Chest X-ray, PA view. Patient: 51 years old, sex F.
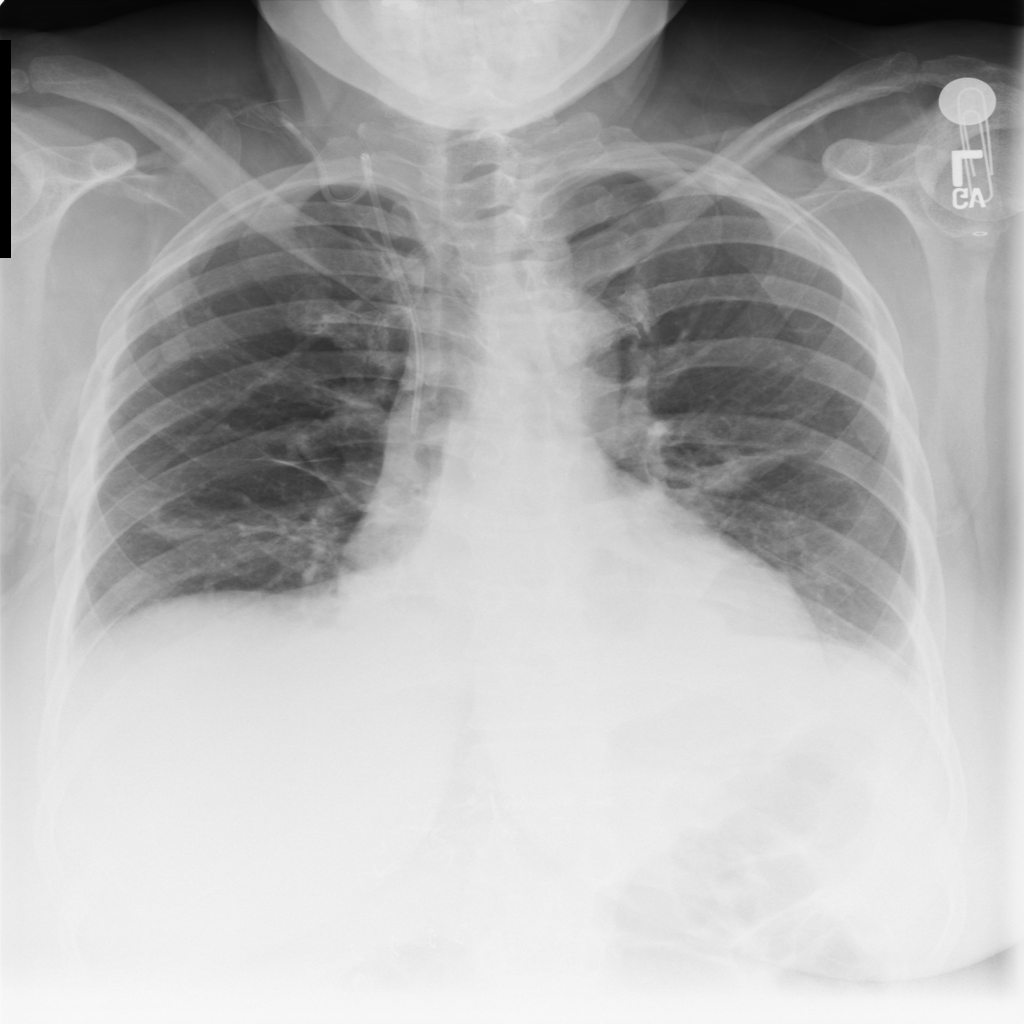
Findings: Atelectasis, Effusion, Infiltration